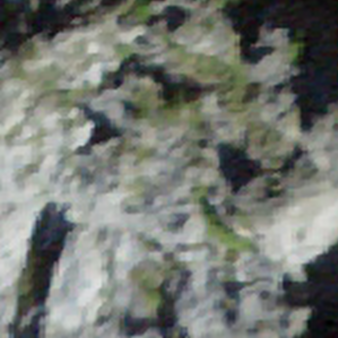
Label: other